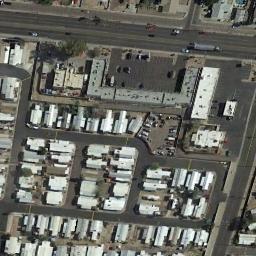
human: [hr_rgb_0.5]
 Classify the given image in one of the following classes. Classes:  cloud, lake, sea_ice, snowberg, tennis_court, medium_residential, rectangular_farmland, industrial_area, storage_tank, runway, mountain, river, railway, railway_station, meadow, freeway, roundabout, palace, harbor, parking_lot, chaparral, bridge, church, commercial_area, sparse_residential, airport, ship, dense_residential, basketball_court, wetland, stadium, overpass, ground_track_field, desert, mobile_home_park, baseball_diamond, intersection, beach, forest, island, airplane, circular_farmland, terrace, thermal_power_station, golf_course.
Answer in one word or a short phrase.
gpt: mobile_home_park